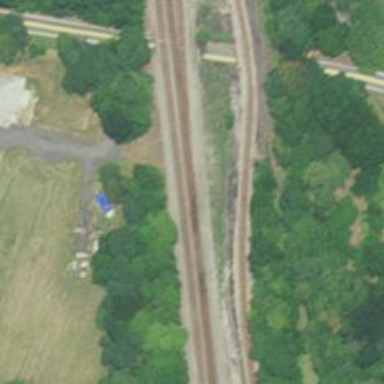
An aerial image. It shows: Railroad crossover.